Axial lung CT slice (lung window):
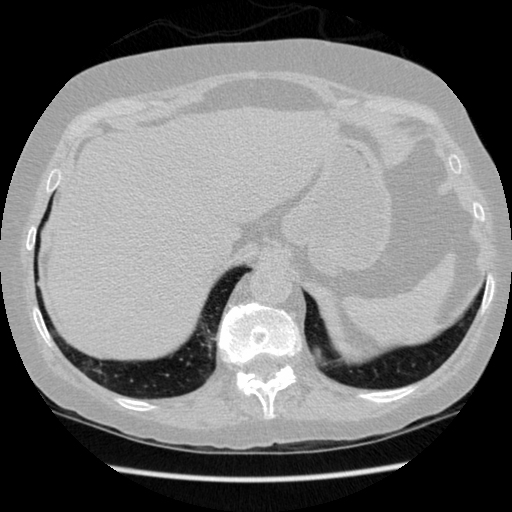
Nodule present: yes
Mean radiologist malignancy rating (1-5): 1